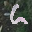
Label: 6